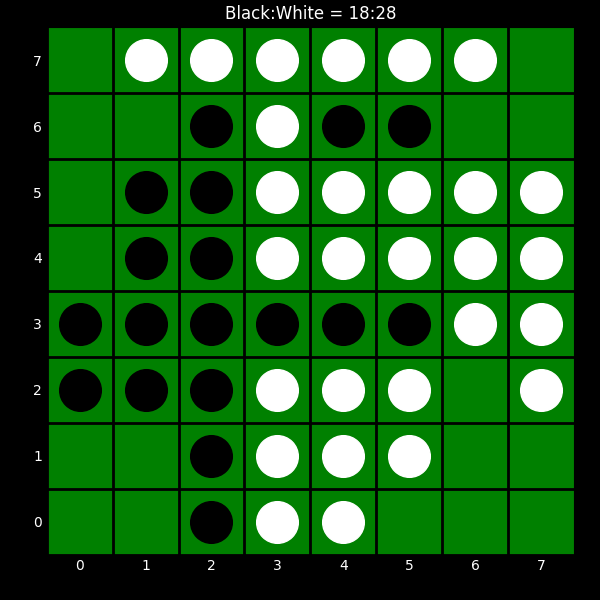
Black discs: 18
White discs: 28